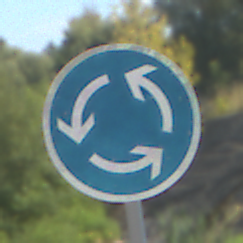
Verkehrszeichen: Kreisverkehr
Umgebung: Outdoor, Nature
Tageszeit: MorningAfternoon
Wetter: PartlyCloudy
Licht: Natural
Jahreszeit: NotSpecified
Kontrast: HighContrast